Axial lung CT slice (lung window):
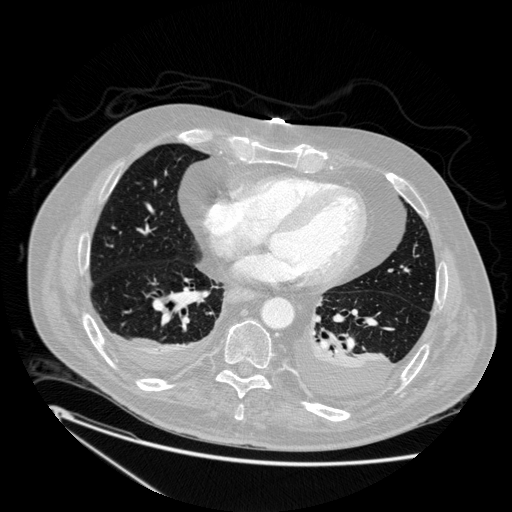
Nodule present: no